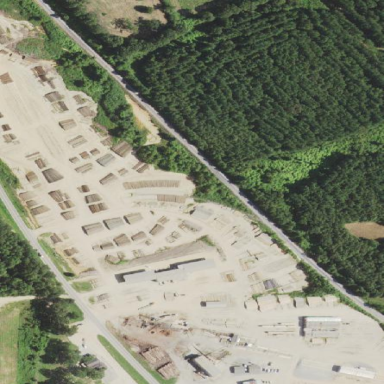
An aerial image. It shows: Industrial area featuring sawmill. It is works site amidst industrial land use.